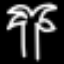
Label: palm tree